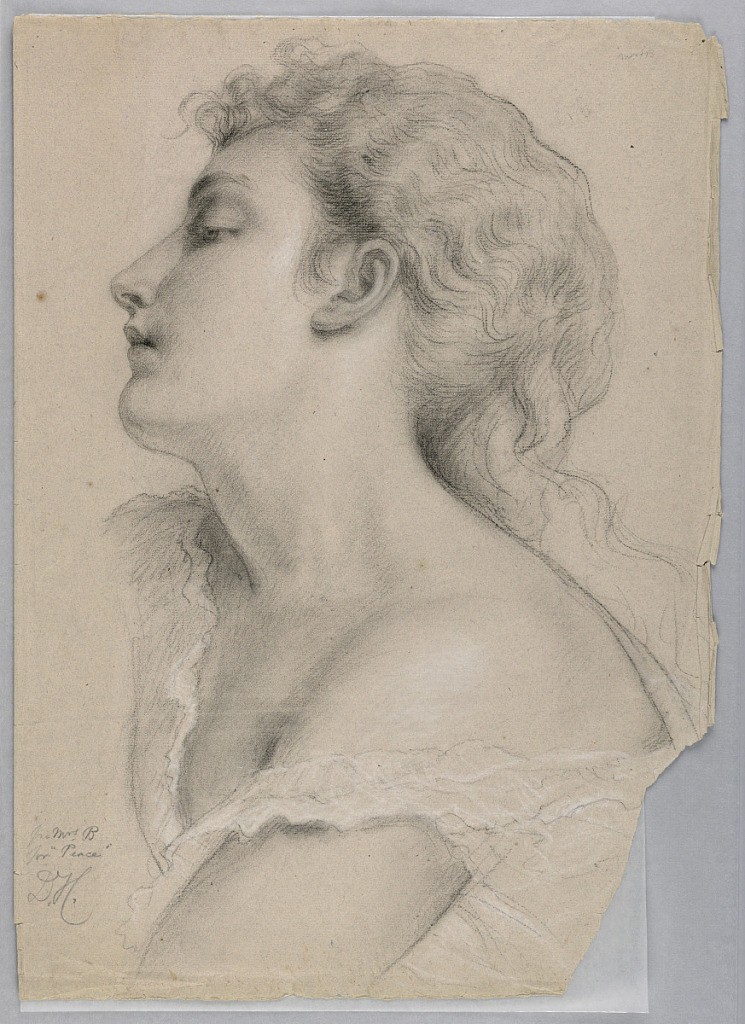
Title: Mrs. B as Peace, Study for "Justice and Peace"
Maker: Daniel Huntington, American, 1816–1906
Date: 1878
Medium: Charcoal and white chalk on beige-gray laid paper
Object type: Drawing
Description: Bust portrait of a female figure in left profile. Verso: Two studies of drapery, over legs.